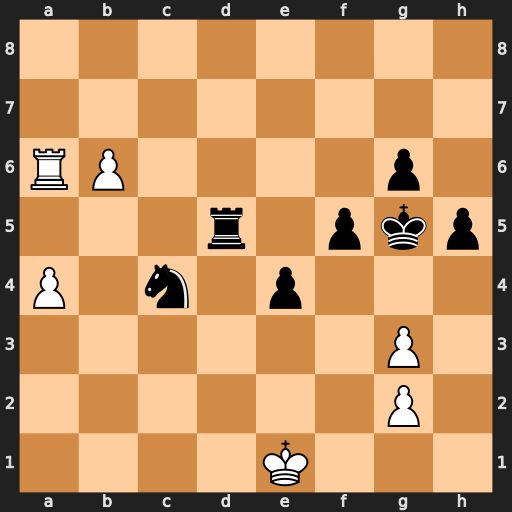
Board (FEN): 8/8/RP4p1/3r1pkp/P1n1p3/6P1/6P1/4K3
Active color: w
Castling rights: -
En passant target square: -
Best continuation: b7 Rd8 Ra8